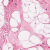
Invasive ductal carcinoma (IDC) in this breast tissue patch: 0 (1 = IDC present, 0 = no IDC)